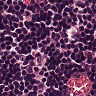
Metastatic tissue present: no